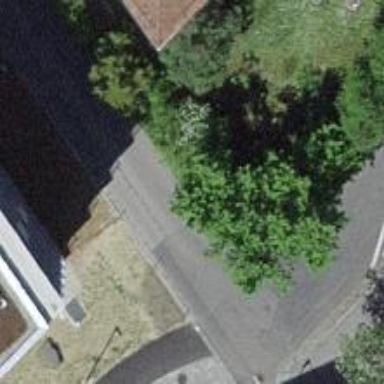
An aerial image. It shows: Asphalt road in living street.